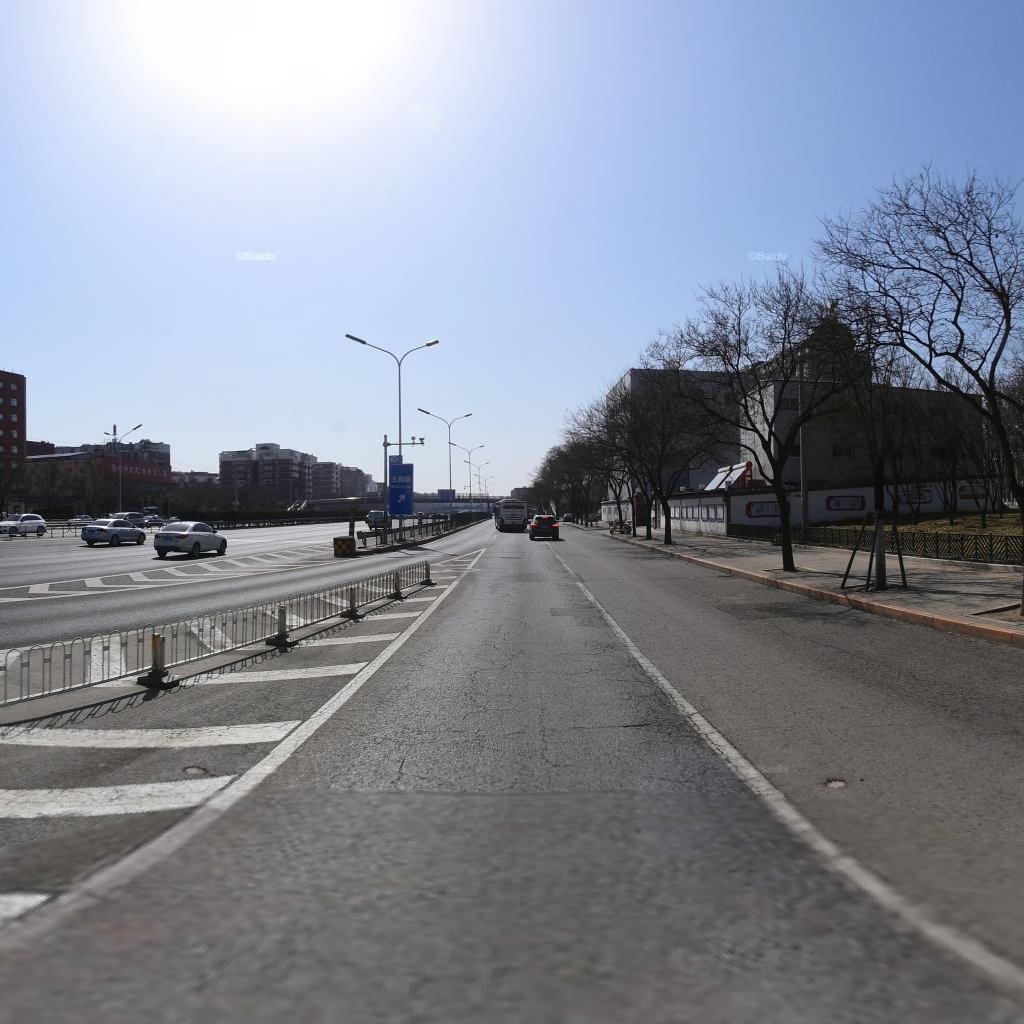
Region: Haidian
Road damage annotations: pothole, pothole, alligator crack, alligator crack